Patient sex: M
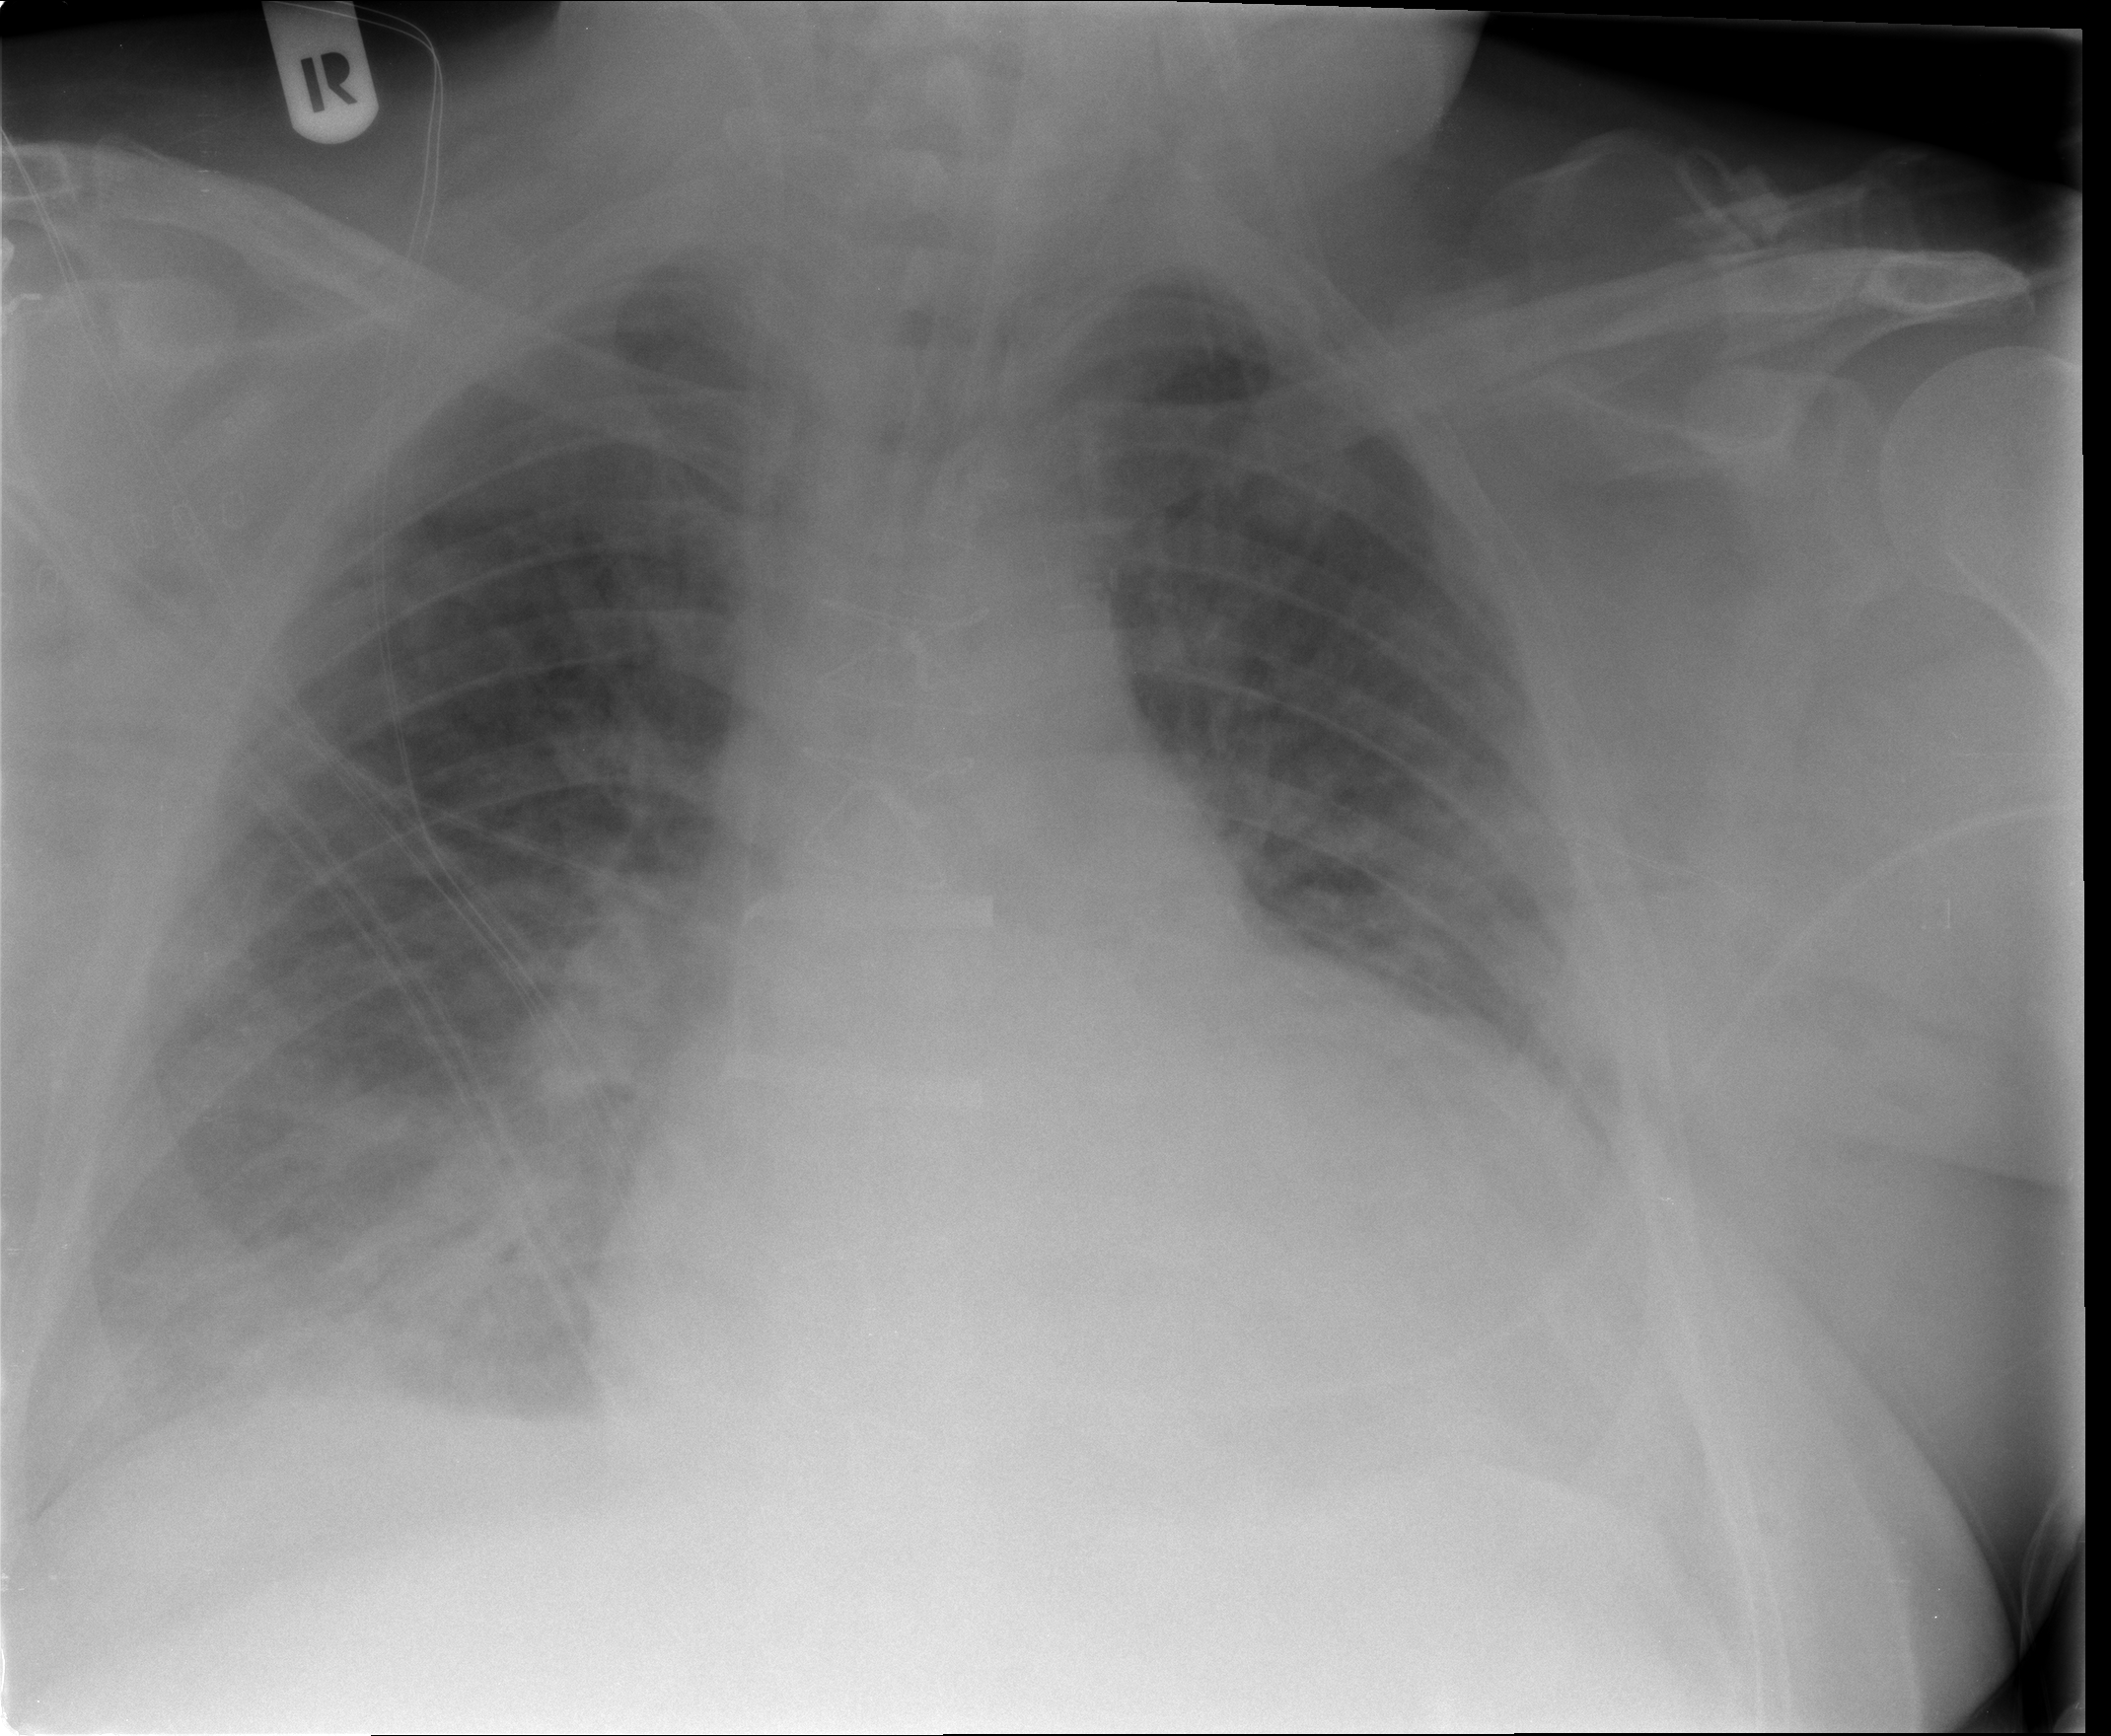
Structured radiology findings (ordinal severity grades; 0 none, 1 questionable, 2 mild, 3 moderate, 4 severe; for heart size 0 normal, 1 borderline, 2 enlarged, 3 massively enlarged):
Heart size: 2
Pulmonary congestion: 2
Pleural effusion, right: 2
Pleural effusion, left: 2
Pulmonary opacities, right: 2
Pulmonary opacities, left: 0
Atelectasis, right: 2
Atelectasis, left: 2